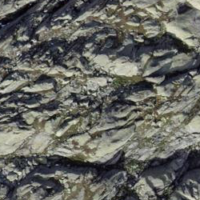
EUNIS habitat code: 48
Species observed at this site:
Falco tinnunculus